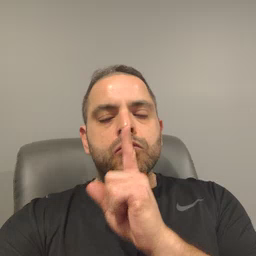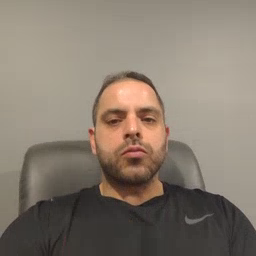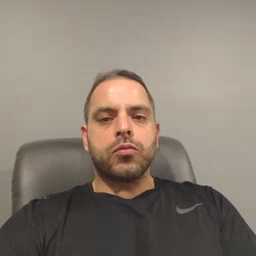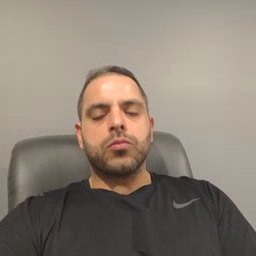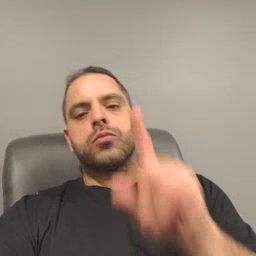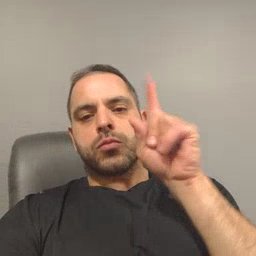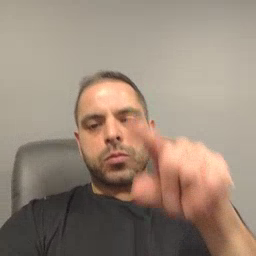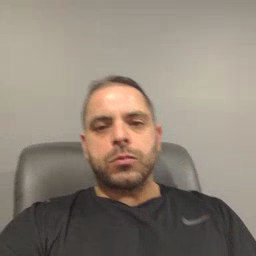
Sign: go